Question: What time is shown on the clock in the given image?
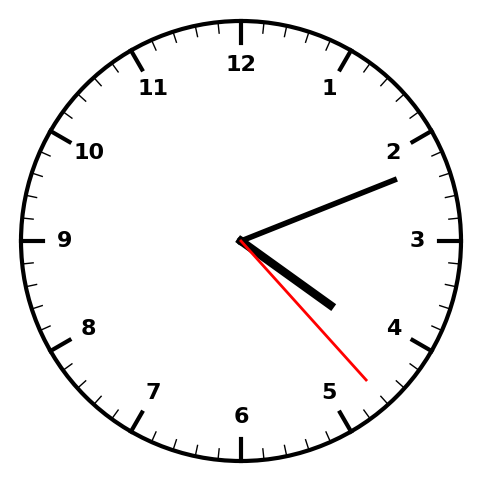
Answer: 04:11:23